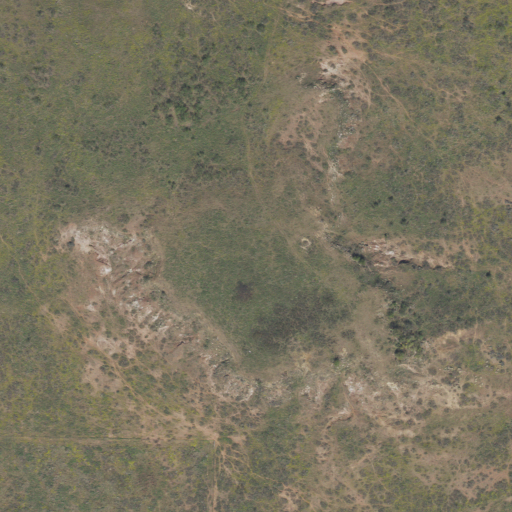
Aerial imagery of mountain in Texas named Colt Mountain containing grassland and shrub